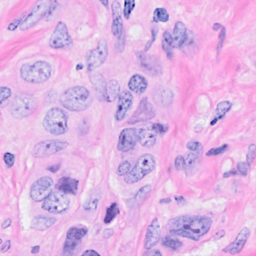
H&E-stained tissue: Breast